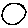
Label: circle